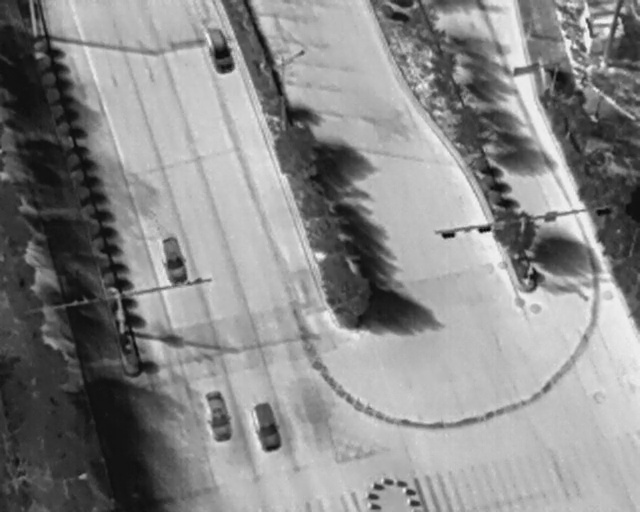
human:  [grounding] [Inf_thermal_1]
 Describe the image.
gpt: In the satellite image, there is  <ref>1 medium car </ref> <box>[[30, 7, 38, 12, 162]]</box> located at top,  <ref>1 medium car </ref> <box>[[23, 48, 30, 52, 162]]</box> located at left,  <ref>2 medium car </ref> <box>[[30, 78, 38, 83, 164], [37, 80, 45, 85, 164]]</box> located at bottom.